Question: I've got a Silverlight applet whose UI consists of nothing more than a single button, which I'm trying to located in an appropriate position on my web page. My current result looks like this:

The blue element circled in red is where I want the button to be, and as the Firebug highlight shows, it's where the '<div>' tag containing the Silverlight '<object>' tag is positioned. However, the object itself (the "Click Me" button circled in green) is about 200 or so pixels lower.
My CSS is kinda complex (not unexpectedly, what I'm trying to do is a lot more complex than what I can show here), but for the record, it's here, reasonably simplified:
'''
<!DOCTYPE html PUBLIC "-//W3C//DTD XHTML 1.0 Transitional//EN" "http://www.w3.org/TR/xhtml1/DTD/xhtml1-transitional.dtd">
<html xmlns="http://www.w3.org/1999/xhtml">
<head id="Head1" runat="server">
<meta http-equiv="content-type" content="text/html; charset=UTF-8">
<title>Engagement Test Page</title>
<style type="text/css">
div.alantaHost
{
display: block;
position: relative;
}
div.alantaEngageHost
{
}
div.alantaEngageAppHost
{
position: relative;
}
div.alantaEngageHost_Button
{
height: 26px;
width: 140px;
}
button.alantaEngageButton
{
position: relative;
cursor: pointer;
font-family: Arial, Helvetica, sans-serif;
font-weight: bold;
font-size: large;
}
div.alantaEngageAppHost_Button
{
height: 26px;
width: 140px;
}
/* Override */
div.alantaHost_PictureButton
{
width: 220px;
border: 1px solid #a7a7a7;
color: rgb(0, 0, 0);
background-color: #fff;
font-family: Arial, Helvetica, sans-serif;
font-size: 12px;
box-shadow: 8px 8px 11px #888;
border-radius: 8px;
}
/* Override */
div.alantaEngageHost_PictureButton
{
}
div.alantaHeader
{
width: 220px;
height: 18px;
text-align: center;
font-weight: bold;
font-size: 16px;
margin-top: 4px;
}
div.alantaTitle
{
margin-left: 10px;
float: left;
}
div.alantaContact
{
width: 200px;
height: 200px;
margin: 0px 0px 0px 4px;
padding: 5px;
background-color: rgb(255, 255, 255);
text-align: left;
font-weight: bold;
}
img.alantaContactImage
{
height: 200px;
width: 200px;
}
div.alantaStartChat
{
width: 210px;
height: 30px;
margin: 0px 4px;
}
button.alantaStartChatButton
{
position: relative;
cursor: pointer;
font-family: Arial, Helvetica, sans-serif;
font-weight: bold;
font-size: large;
}
div.alantaHost_Ad
{
width: 300px;
height: 250px;
}
div.alantaContact_Ad
{
width: 200px;
height: 200px;
float: left;
}
div.alantaStartChat_Ad
{
width: 75px;
height: 60px;
float: right;
}
div.alantaAdMessage
{
width: 80px;
float: right;
text-align: left;
margin-top: 10px;
}
div.alantaEngageAppHost_Ad
{
height: 60px;
width: 70px;
}
</style>
</head>
<body>
<div id="host">
<div class="alantaHost alantaHost_PictureButton alantaHost_Ad">
<div style="display: block;" class="alantaEngageHost alantaEngageHost_PictureButton">
<div class="alantaHeader">
<div class="alantaTitle">
Ken Smith</div>
</div>
<div class="alantaContact alantaContact_Ad">
<img class="alantaContactImage" src="http://graph.facebook.com/739004749/picture?type=large"
alt="Photo"></div>
<div class="alantaStartChat alantaStartChat_Ad" align="center">
<button style="display: none;" class="alantaEngageButton">
Talk to Ken</button></div>
<div class="alantaAdMessage">
I'm looking forward to talking with you!</div>
</div>
<div style="top: 2px; left: 224px;" class="alantaEngageAppHost alantaEngageAppHost_Button alantaEngageAppHost_Ad">
<object type="application/x-silverlight" data="data:application/x-silverlight," id="objMyApp"
height="100%" width="100%">
<param name="source" value="http://app.dev.alanta.com/ClientBin/SilverlightButton.xap">
</object>
</div>
</div>
</div>
</body>
</html>
'''
Any suggestions about why the Silverlight object isn't following its containing tag? (I should note that it behaves the same way in IE and in Chrome, so it's not a browser bug.)
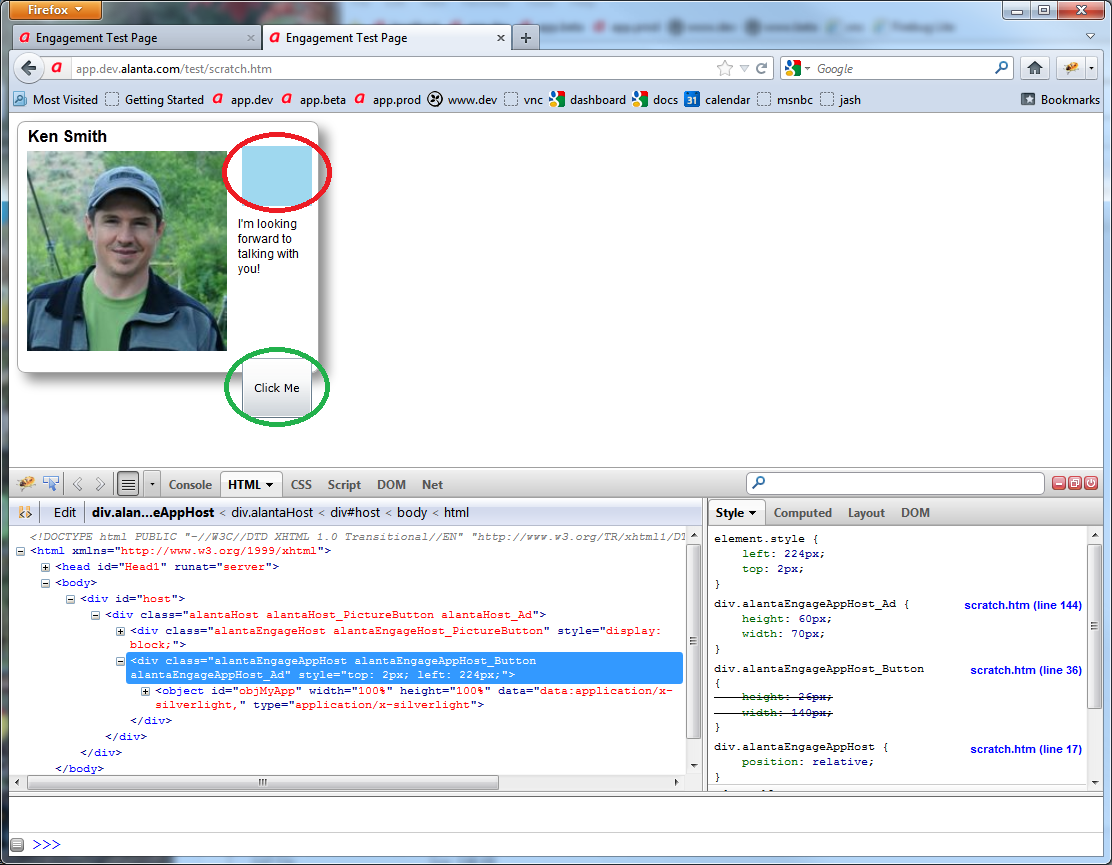
Answer: I still don't understand all the details about what was tripping it up, but it may have had something to do with the fact that I wasn't setting the height of the alantaEngageHost. I changed the alantaEngageHost_Ad style to this:
'''
div.alantaEngageHost_PictureButton
{
height: 250px;
}
'''
And after that, the '<button>' and its containing '<div>' tag were in the same place; and I could then place them appropriately like so:
'''
<div style="top: -226px; left: 224px;" class="alantaEngageAppHost alantaEngageAppHost_Button alantaEngageAppHost_Ad">
<button style="position:relative">HTML Button</button>
</div>
'''
I'm guessing that there must be some weird CSS interaction that shows up when you're trying to position elements inside a '<div>' tag that isn't quite big enough to contain them. Just a guess, as CSS remains a dark and sorcerous art to me.